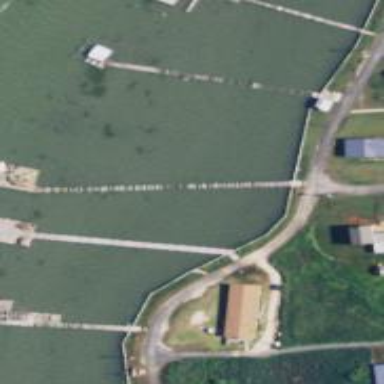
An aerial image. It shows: Man-made pier.